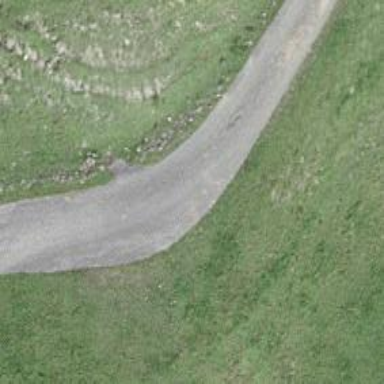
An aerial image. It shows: Passing place on the road.